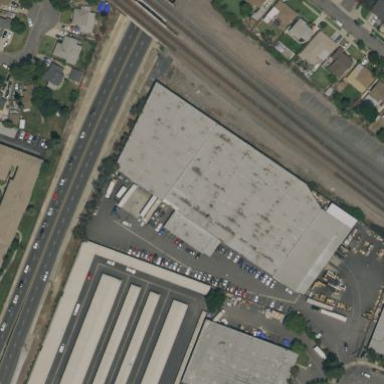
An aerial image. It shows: Warehouse.